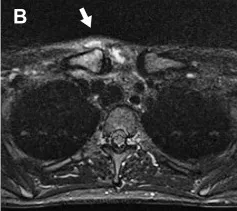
The imaging findings of the right sternoclavicular joint without evidence of bone fractures, abscesses, osteonecrosis, or metastasis (white arrows). (B) Magnetic resonance imaging with short tau inversion recovery reveals hyperintensities.
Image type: radiology (mri)